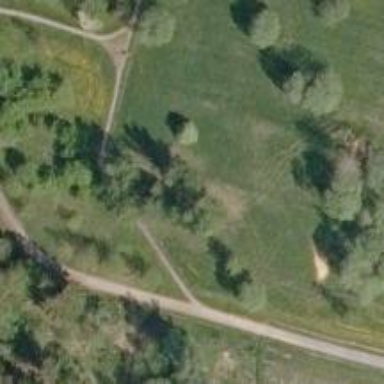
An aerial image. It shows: Path with excellent visibility for trail.